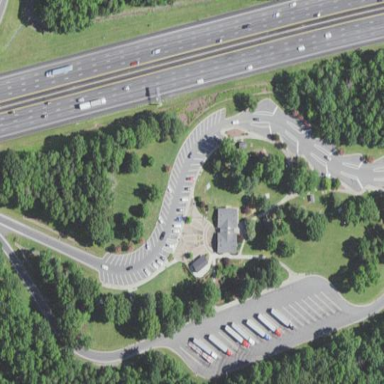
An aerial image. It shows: Rest area on the road.